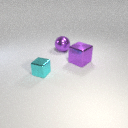
small cyan metal cube in front of large purple metal cube